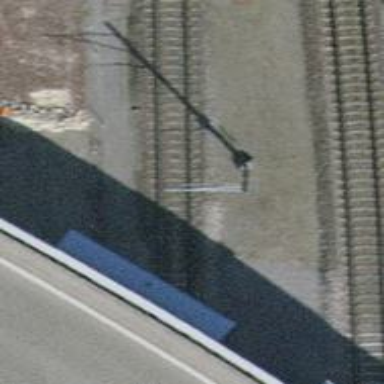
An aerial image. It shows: Single railway track with electrified contact line.